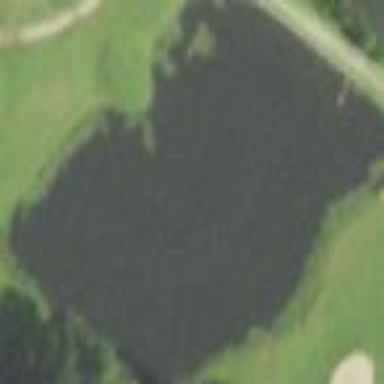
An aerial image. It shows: Water hazard on golf course. The hazard is natural water feature.